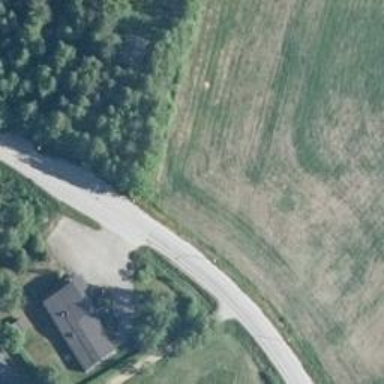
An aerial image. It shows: Secondary road.